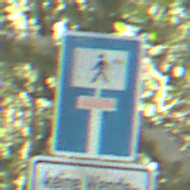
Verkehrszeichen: SackgasseFussgaengerDurchlaessig
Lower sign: HinweisGeaenderteVorfahrtVerkehrsfuehrungVerkehrsregelung3
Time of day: Midday
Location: Outdoor (Nature)
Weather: Clear
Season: NotSpecified
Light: Natural